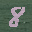
Label: 8